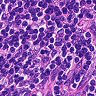
Metastatic tissue present: no